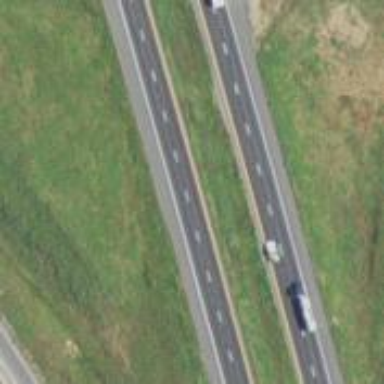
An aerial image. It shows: Asphalt motorway.